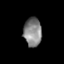
Tissue: skin
Cell type: Epithelial cells
Senescence score: 0.1961
Nuclear area (px): 506
Mean DAPI intensity: 132.322